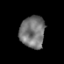
Tissue: prostate
Cell type: Endothelial cells
Senescence score: 0.3552
Nuclear area (px): 777
Mean DAPI intensity: 118.484